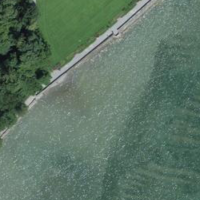
EUNIS habitat code: 14
Species observed at this site:
Allium ursinum
Asplenium ruta-muraria
Corvus corone
Podiceps cristatus
Fulica atra
Fagus sylvatica
Emberiza citrinella
Erigeron karvinskianus
Chroicocephalus ridibundus
Muscicapa striata
Larus michahellis
Cygnus olor
Erithacus rubecula
Pica pica
Sitta europaea
Columba livia
Corvus corax
Motacilla cinerea
Cyanistes caeruleus
Lophophanes cristatus
Anas platyrhynchos
Sturnus vulgaris
Aythya ferina
Aythya fuligula
Passer domesticus
Fringilla coelebs
Coloeus monedula
Passer montanus
Turdus merula
Columba palumbus
Phalacrocorax carbo
Parus major
Hirundo rustica
Mergus merganser
Milvus milvus
Motacilla alba